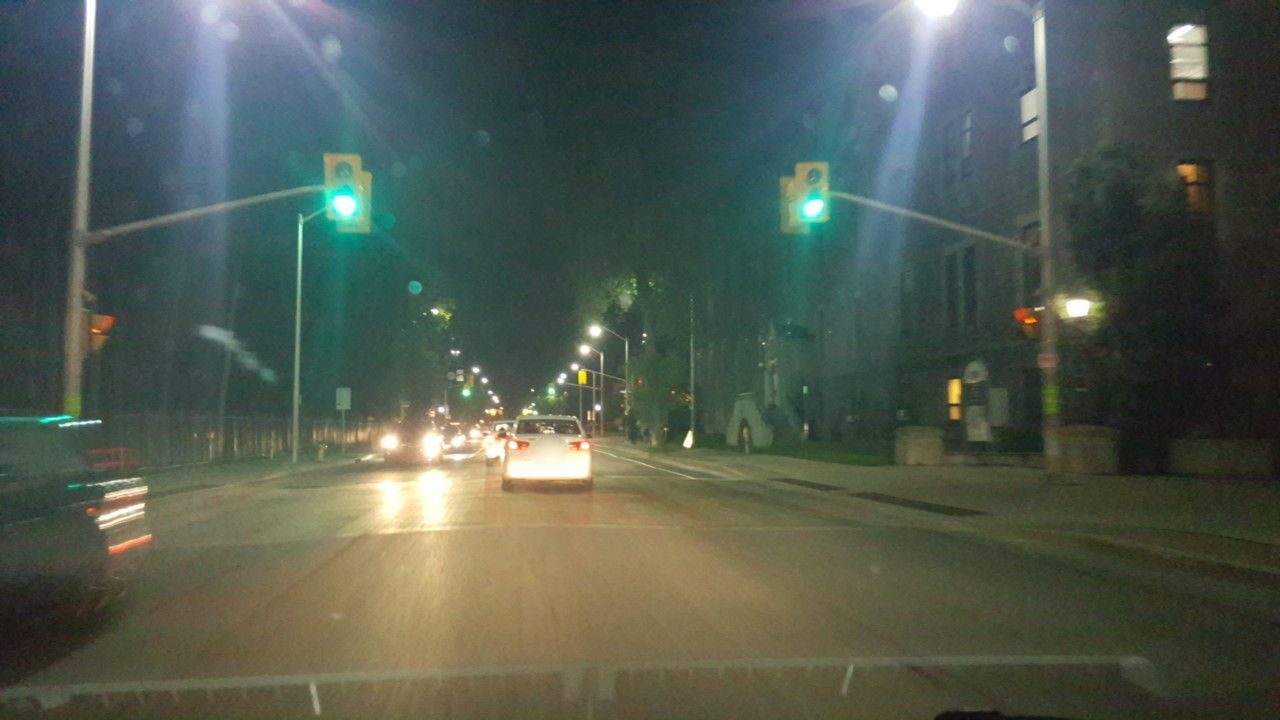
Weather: clear
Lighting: night
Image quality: slightly poor
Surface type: driving surface
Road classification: footway
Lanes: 3
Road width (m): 2
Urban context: urban centre
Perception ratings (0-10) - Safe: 2.32, Lively: 3.27, Beautiful: 7.14, Boring: 3.21, Depressing: 6.27, Wealthy: 3.93